Question: I am working in a job site project where candidate can upload there resume which is working perfectly fine but when candidate want to edit his profile then resume file fields is not showing the already attached resume.
Resume file field is displaying empty . I am using paperclip for uploading resume.
Please assist something how can i get the attachment in edit form as well.

thanks in advance
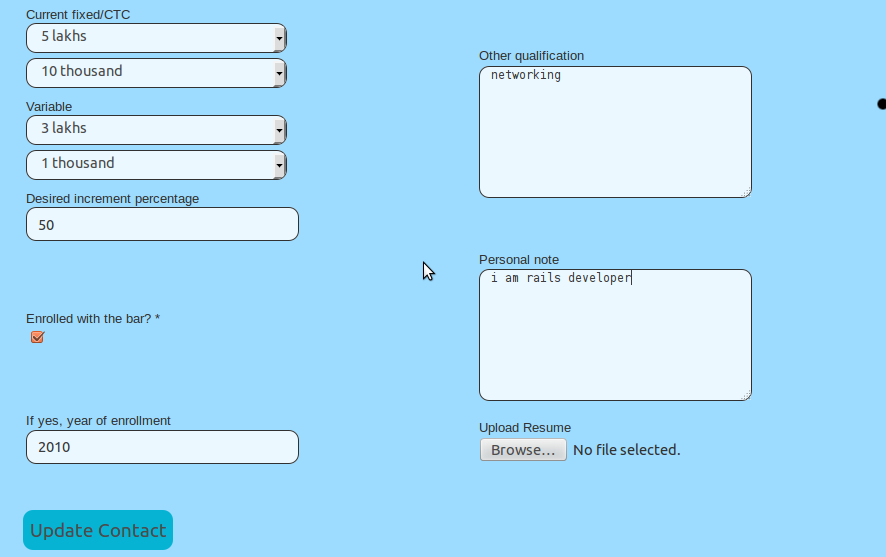
Answer: If you want to show the image you have uploaded, you'll need to <URL>:
'''
<%= image_tag Model.image.url %>
'''
That's the best I can do without any extra code